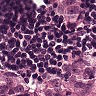
Metastatic tissue present: yes